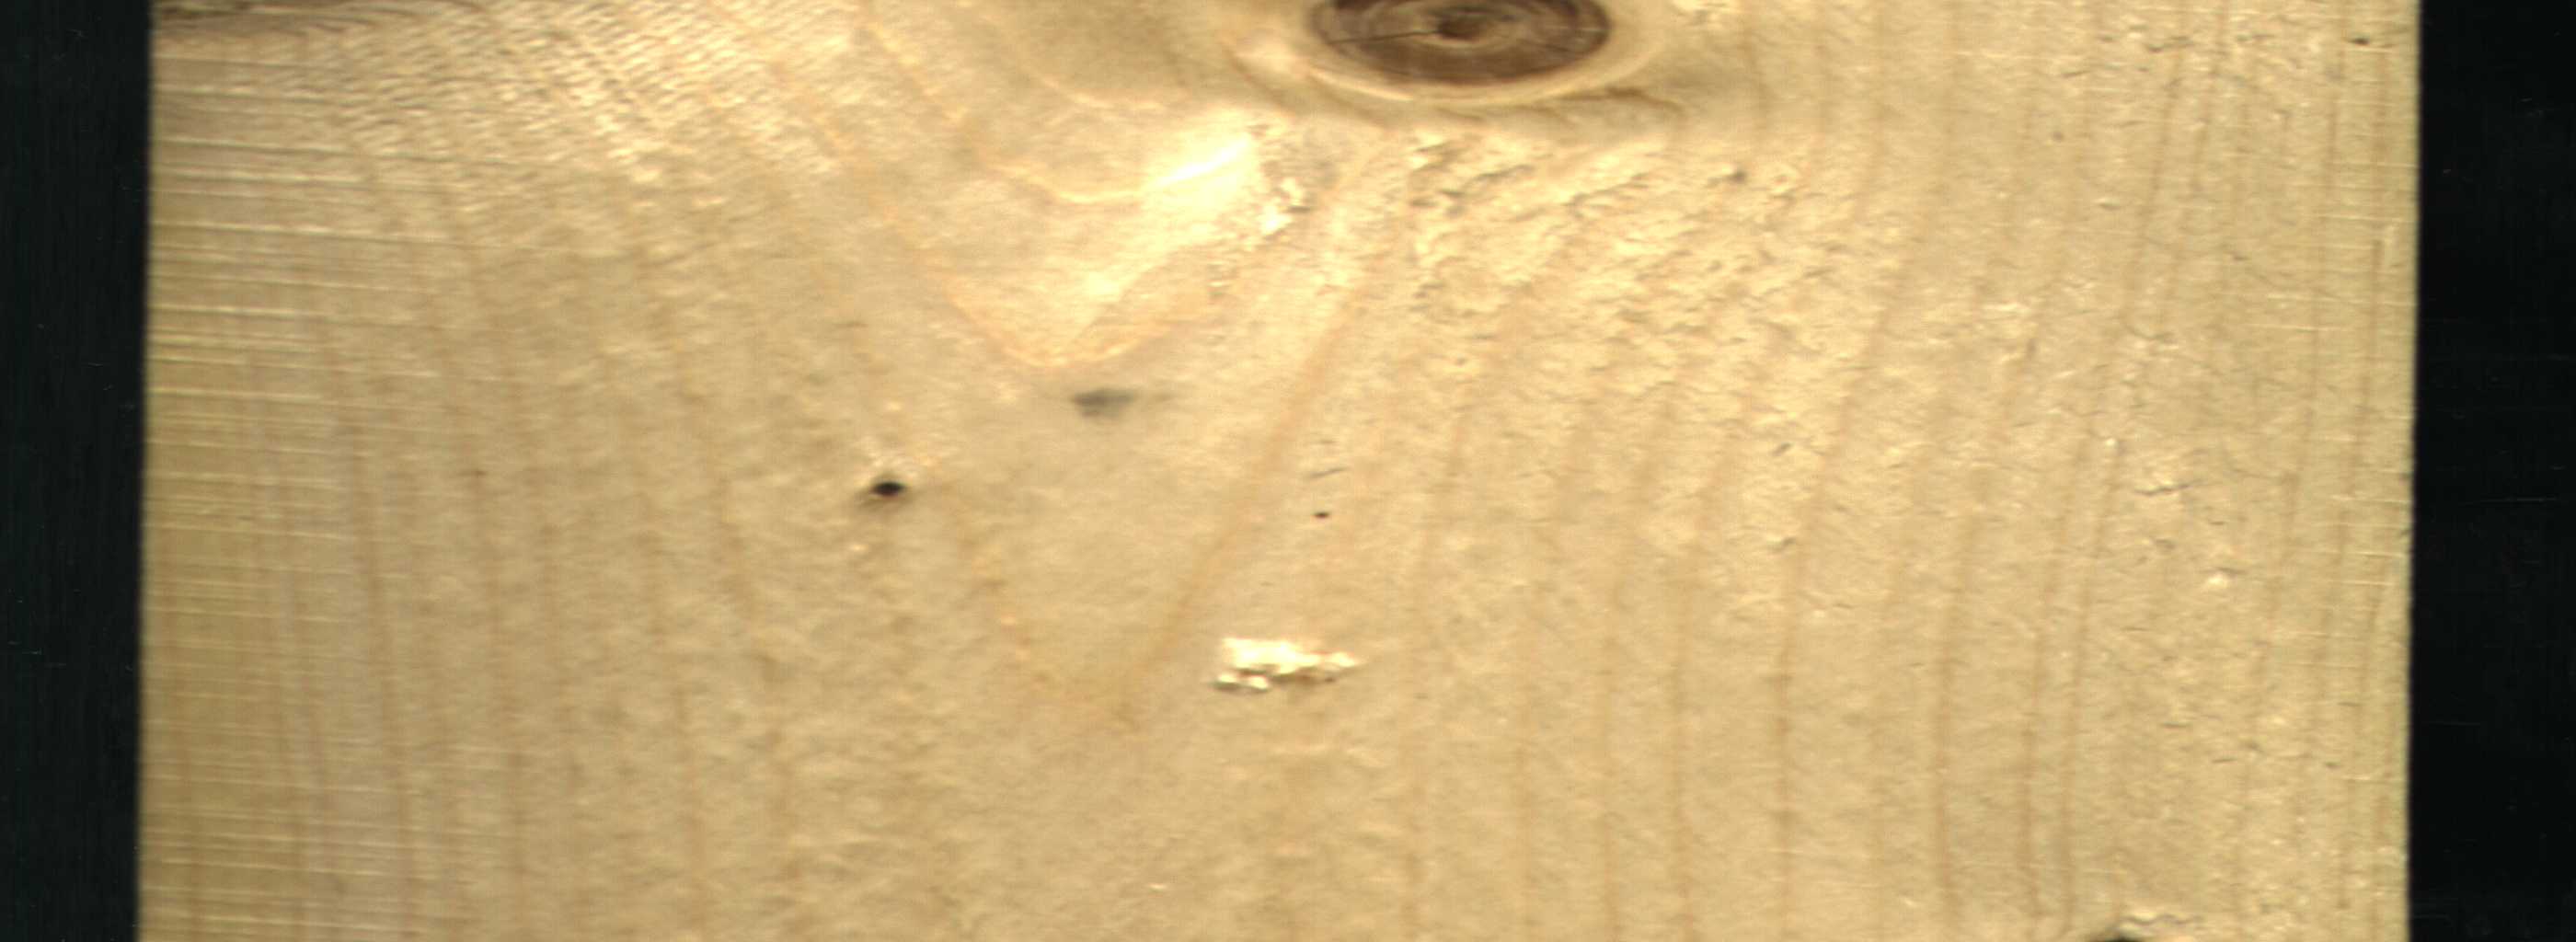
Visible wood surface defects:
knot_with_crack
Dead_Knot